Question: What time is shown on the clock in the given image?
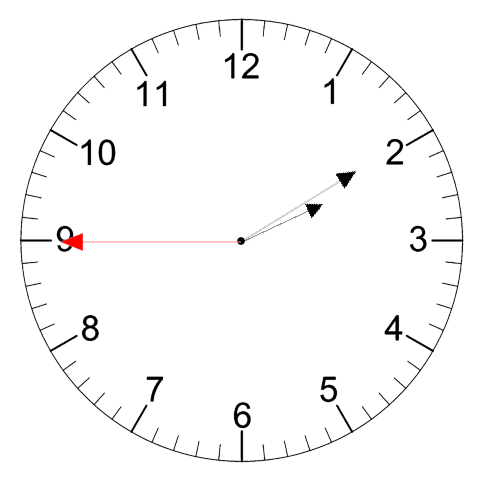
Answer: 02:09:45